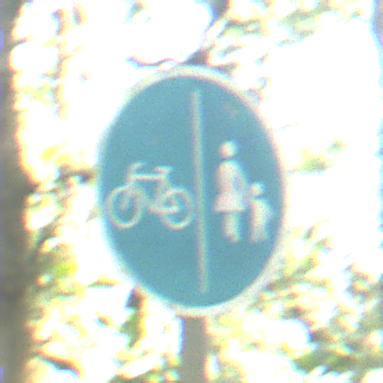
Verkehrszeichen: GetrennterRadUndGehwegRadwegLinks
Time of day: Midday
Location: Outdoor (Nature)
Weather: Clear
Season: NotSpecified
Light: Natural